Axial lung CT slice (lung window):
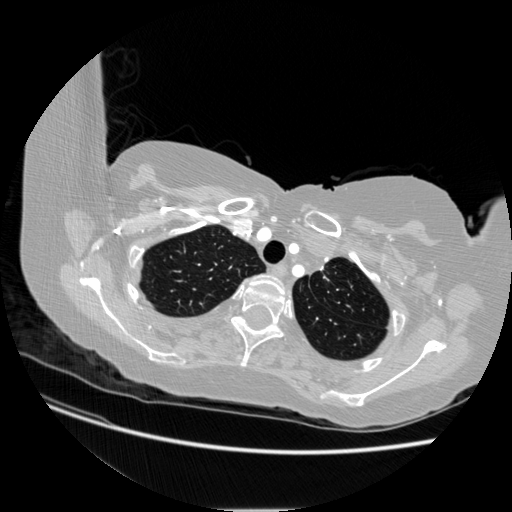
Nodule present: no